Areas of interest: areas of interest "Entertainment Venue"
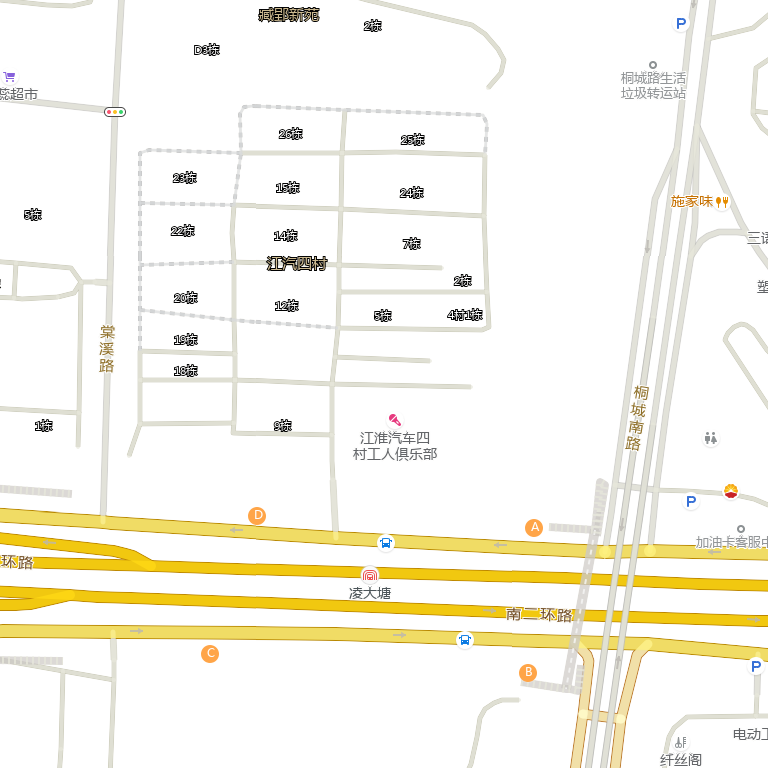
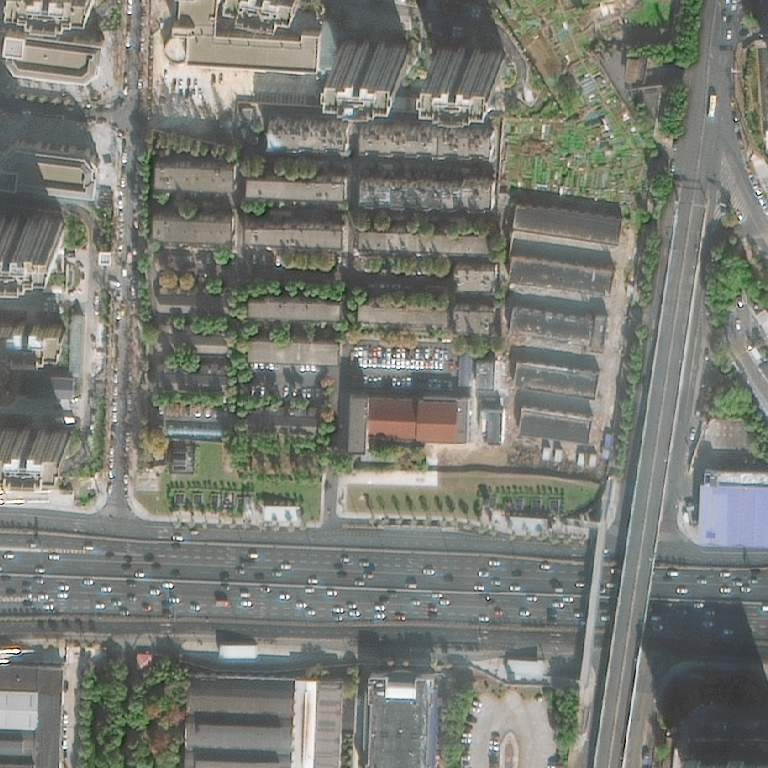